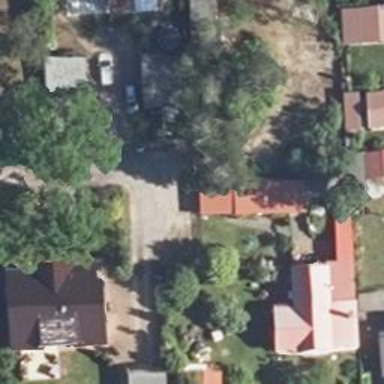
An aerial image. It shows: Driveway.